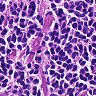
Metastatic tissue present: no